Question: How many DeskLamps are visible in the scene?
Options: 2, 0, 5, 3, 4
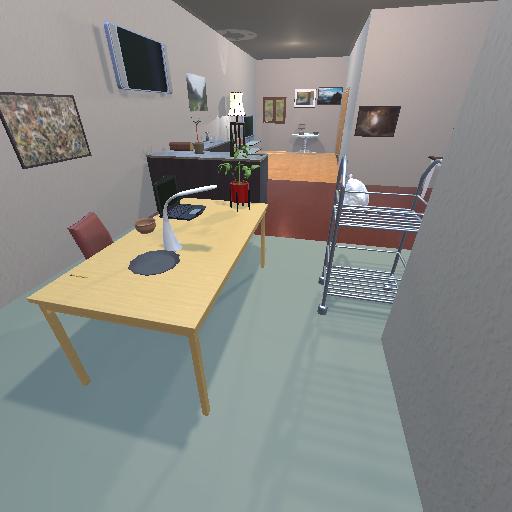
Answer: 2